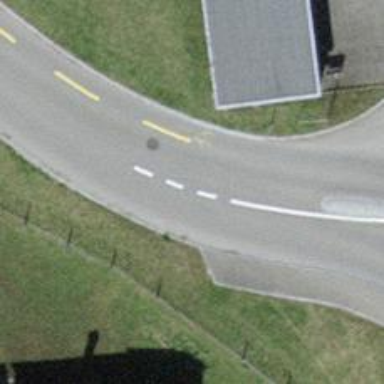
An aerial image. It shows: Tertiary road with asphalt surface and no sidewalks.